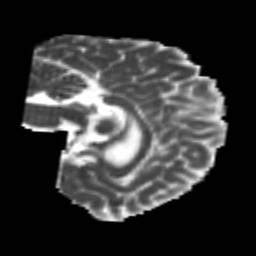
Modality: MD
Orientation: sagittal
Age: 20
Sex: female
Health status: healthy
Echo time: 0.074 s